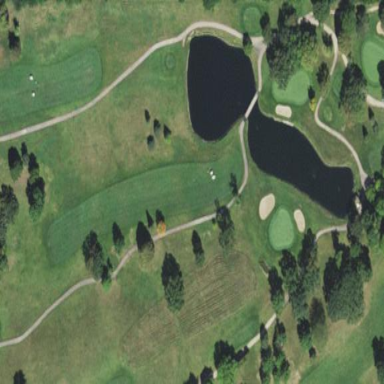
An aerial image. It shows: Golf fairway surrounded by grass.